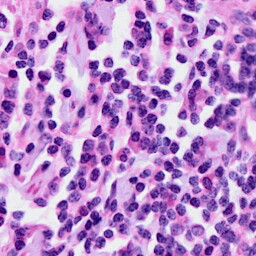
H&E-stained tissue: Cervix